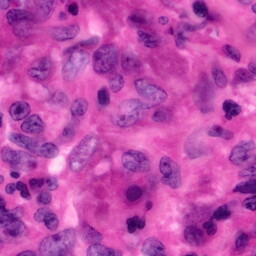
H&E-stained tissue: Pancreatic